Aerial crown-view tile of a tropical tree (Barro Colorado Island, Panama), acquired 20240813:
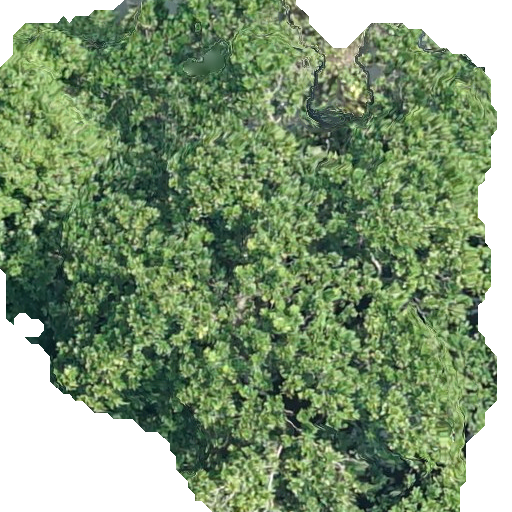
Species: Anacardium excelsum
GBIF accepted scientific name: Anacardium excelsum
Crown area: 354.028 m²